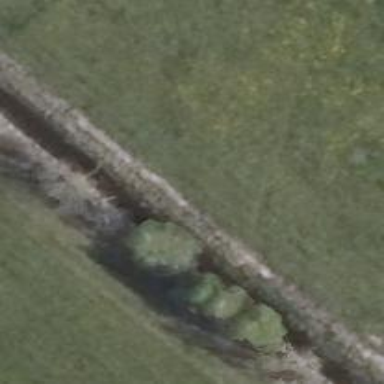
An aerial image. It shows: Row of deciduous broadleaved trees.